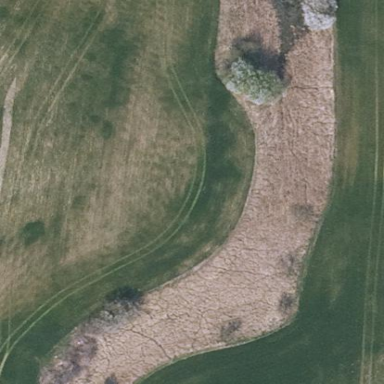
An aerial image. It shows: Beautiful wet meadow natural wetland.